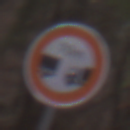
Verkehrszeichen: VerbotUnterschreitenMindestabstand
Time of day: Midday
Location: Outdoor (Nature)
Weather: Overcast
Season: Autumn
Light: Natural